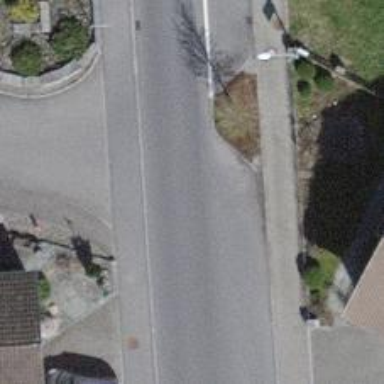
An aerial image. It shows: Residential road with asphalt surface. It has separate sidewalks on both sides.